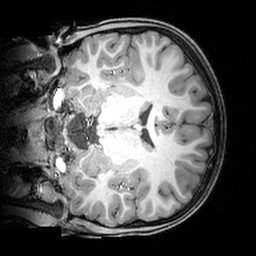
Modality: T1w
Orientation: coronal
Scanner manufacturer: siemens
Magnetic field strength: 3 T
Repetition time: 1.9 s
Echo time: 0.00397 s